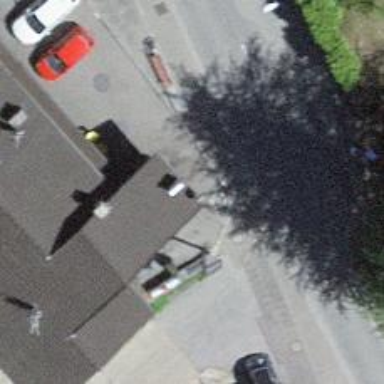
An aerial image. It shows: Fuel station.